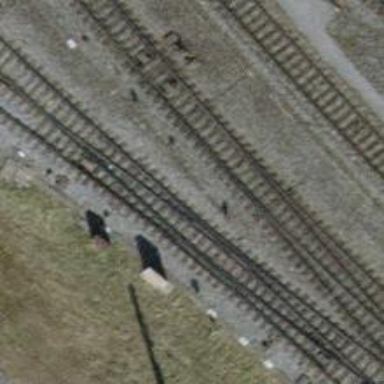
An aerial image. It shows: Single-track electrified railway yard with contact line electrification.